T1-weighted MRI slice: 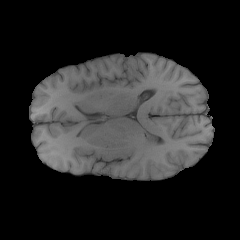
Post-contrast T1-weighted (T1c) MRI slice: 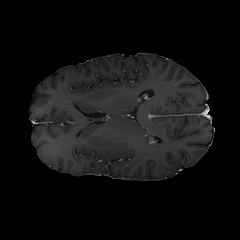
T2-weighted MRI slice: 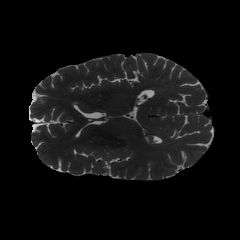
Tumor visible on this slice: yes